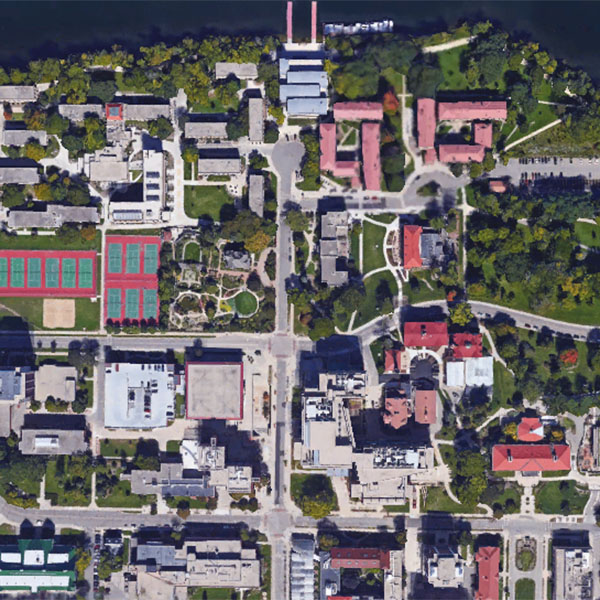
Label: School